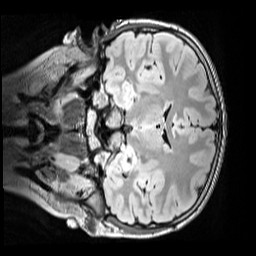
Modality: FLAIR
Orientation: coronal
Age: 11
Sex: male
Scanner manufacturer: siemens
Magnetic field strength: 3 T
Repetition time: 5 s
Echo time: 0.388 s